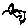
Label: hexagon